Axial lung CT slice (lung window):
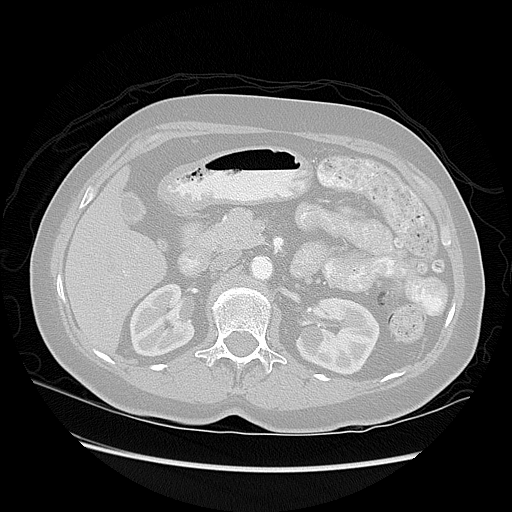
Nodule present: no